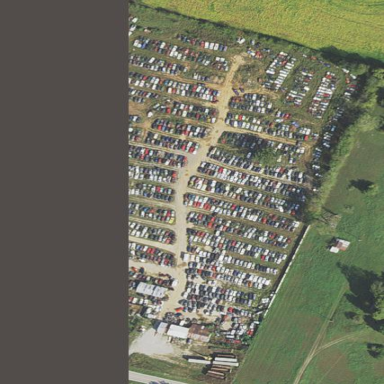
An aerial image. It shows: Scrap yard located in industrial area.